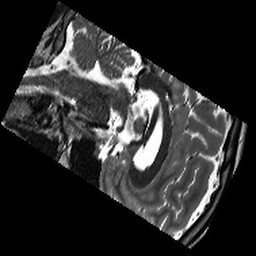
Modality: T2w
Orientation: sagittal
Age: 33
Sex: male
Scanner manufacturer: siemens
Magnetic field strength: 3 T
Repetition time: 13.15 s
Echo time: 0.082 s